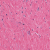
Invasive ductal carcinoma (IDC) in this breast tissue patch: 0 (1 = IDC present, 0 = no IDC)